Field crop: maize
Growth stage: 2
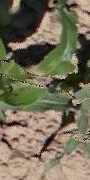
Species: maize